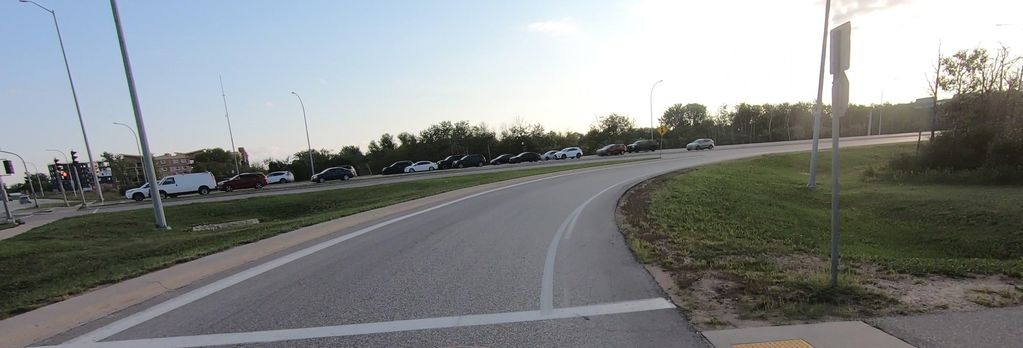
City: winnipeg